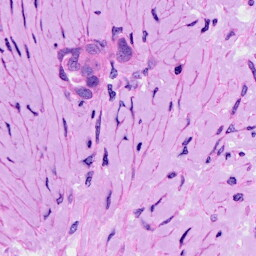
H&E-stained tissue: Ovarian